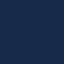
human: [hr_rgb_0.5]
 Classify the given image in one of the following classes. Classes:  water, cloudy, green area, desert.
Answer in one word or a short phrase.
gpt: water